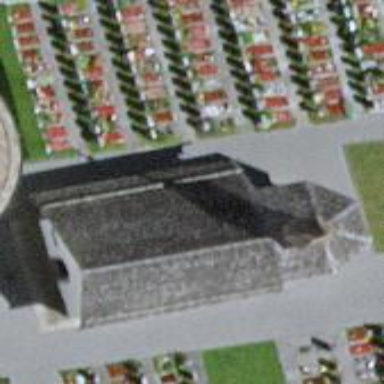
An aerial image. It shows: Historic chapel building.